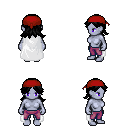
a pixel art fantasy rpg character, female body template, dark elf, purple skin, white cape, magenta pants, black loose hair, red bandana, four views (front, back, left, right), 2x2 character sprite sheet, small pixel art, hard edges, no anti-aliasing